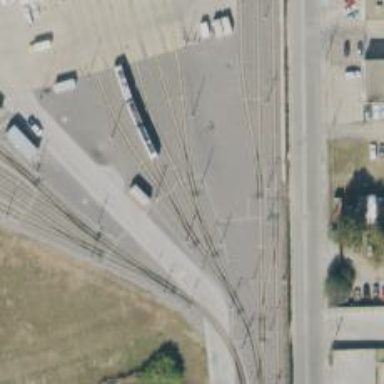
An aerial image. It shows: Light rail service yard with electrified contact lines.